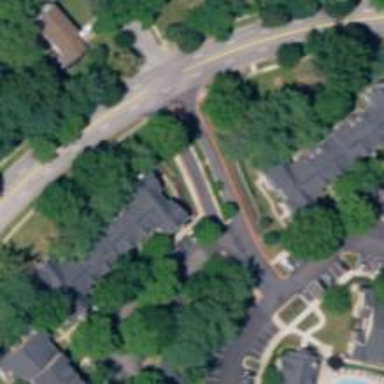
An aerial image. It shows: Image showing building with apartments.